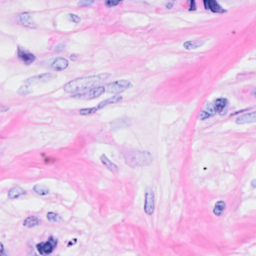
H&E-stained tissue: Breast